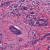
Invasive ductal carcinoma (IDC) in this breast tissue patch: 1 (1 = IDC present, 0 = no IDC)